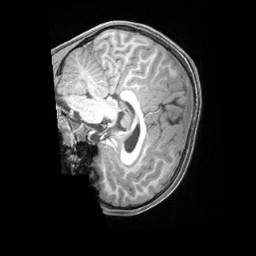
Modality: T1w
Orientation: sagittal
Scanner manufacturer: siemens
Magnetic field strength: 3 T
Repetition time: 2.4 s
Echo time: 0.00224 s